Question: What I want to achieve is when I tap button, animate frame to be resized so the bottom line position will not change and height will decrease. This part is happening. I also want upper label to move down with frame's upper boundary and lower label to stay put. So I placed constraint in IB for the lower label to have vertical space of 20 pixels and priority of 1000.
'''
- (IBAction)tapTap:(id)sender {
//[self.containerView layoutIfNeeded];
[UIView animateWithDuration:1.5 animations:^{
CGRect rect = CGRectOffset(self.containerView.frame, 0, 30);
rect.size.height -= 30;
self.containerView.frame = rect;
//[self.containerView layoutIfNeeded];
} completion:NULL];
}
'''
Lower label is animating as well and will not stay put. My best guess after trying 'layoutIfNeeded' which didn't work, is that I can't rely on constraints while animating frame. If that is true, what will be solution?

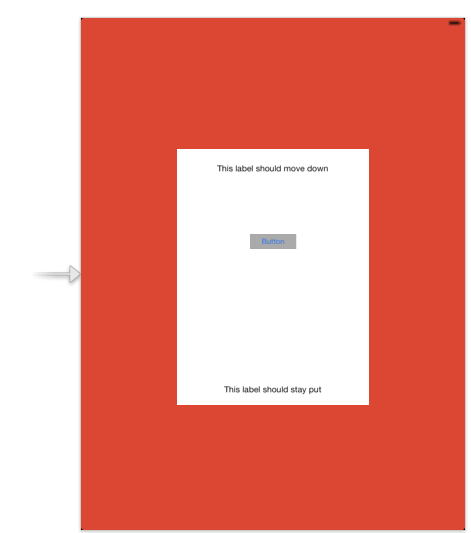
Answer: It looks like you have already found the answer but the way to do this is to keep a reference to the constraints that you would like to change. For instance, if you want to move the view up and down then store a vertical constraint that sets the vertical position on the view. Now when you animate this constraint the view will animate with it.
'''
self.topConstraint.constant = 50;
// etc...
'''
You can create property references to constraints by CTRL-dragging them just like with buttons, labels, etc...